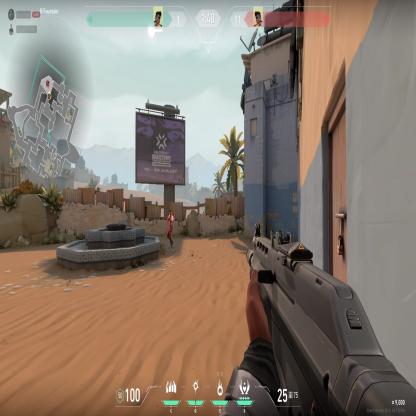
Label: enemy